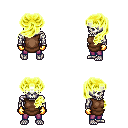
a pixel art fantasy rpg character, male body template, skeleton, brown tunic, magenta pants, gold princess hairstyle, gold gloves, four views (front, back, left, right), 2x2 character sprite sheet, small pixel art, hard edges, no anti-aliasing